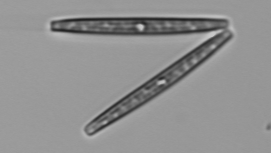
Label: Thalassionema